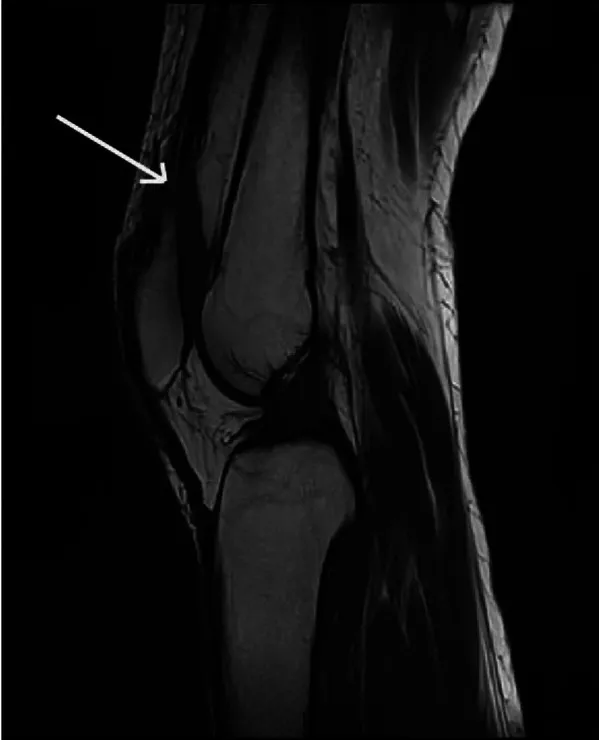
Preoperative MRI of the knee showed rupture of the quadriceps femoris tendon.
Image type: radiology (mri)